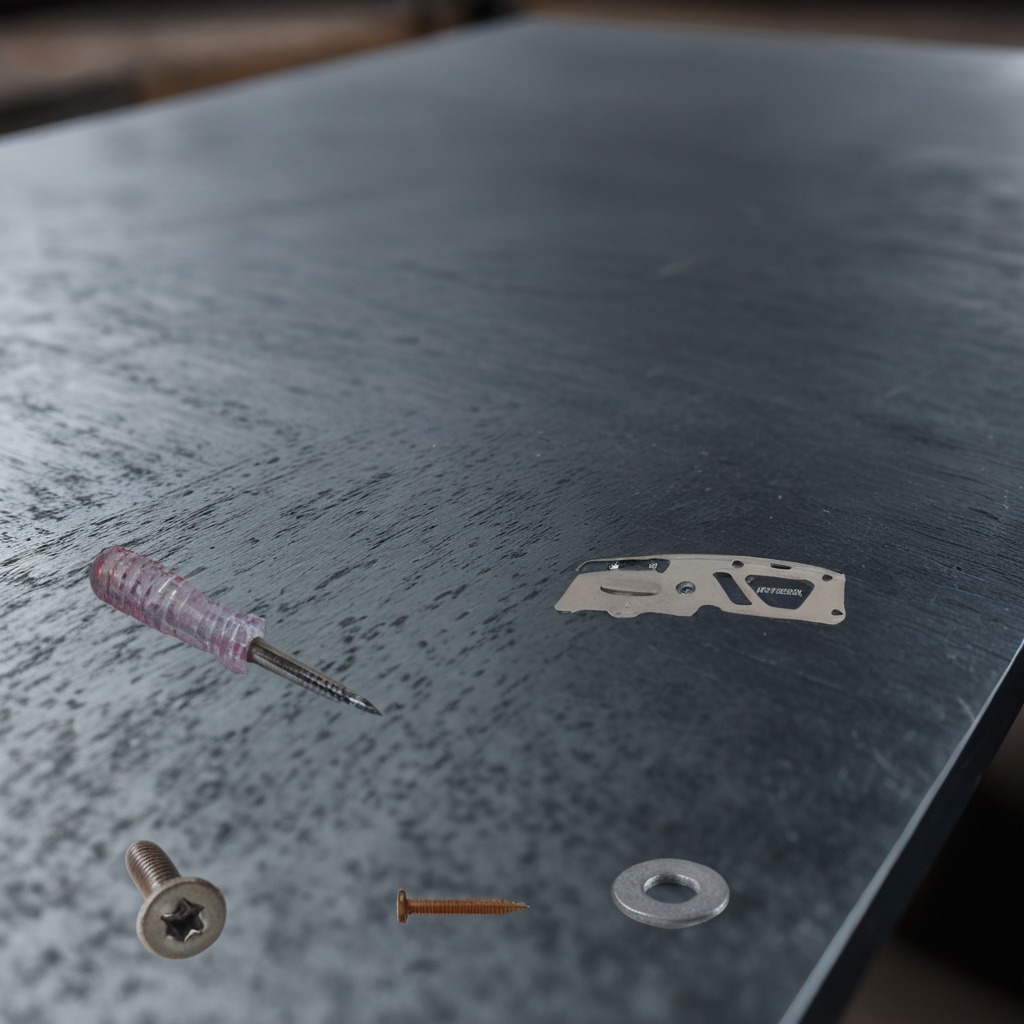
A utility knife, a flat metal washer, a metal machine screw, an iron nail, and a screwdriver are lying on the cold steel table in a mining workshop.